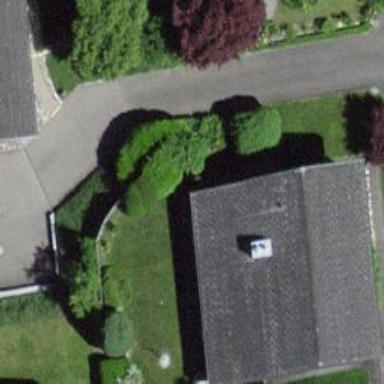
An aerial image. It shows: Residential building.